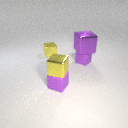
small purple rubber cube in front of small yellow metal cube